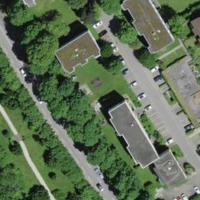
EUNIS habitat code: 55
Species observed at this site:
Erinaceus europaeus